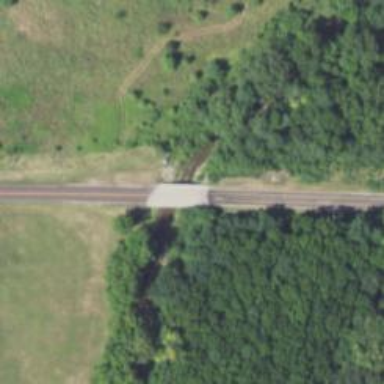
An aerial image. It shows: Tertiary road passing over bridge.